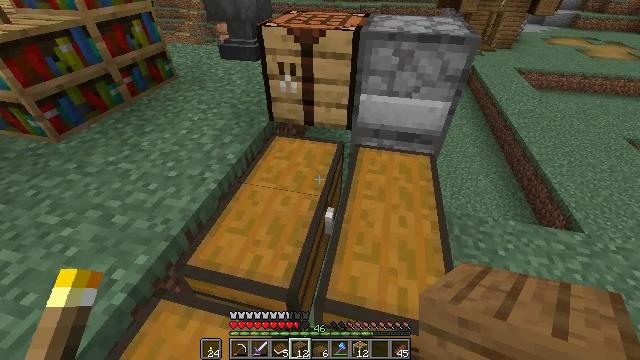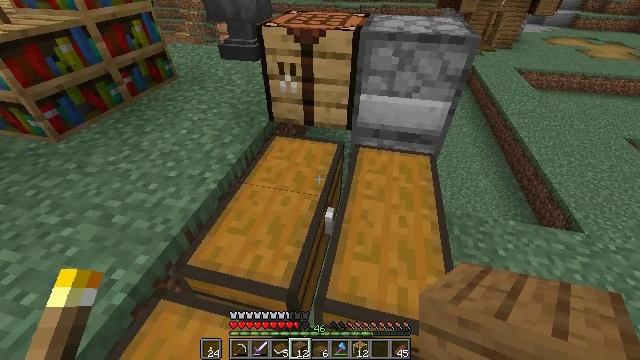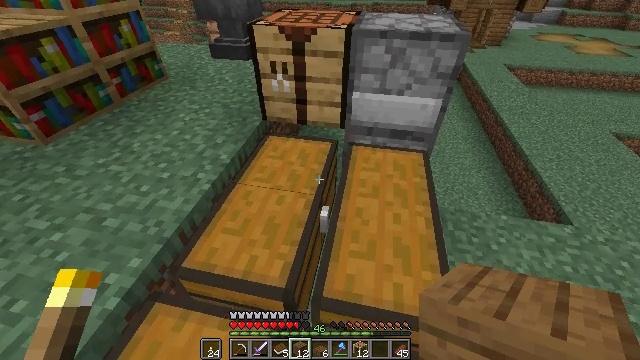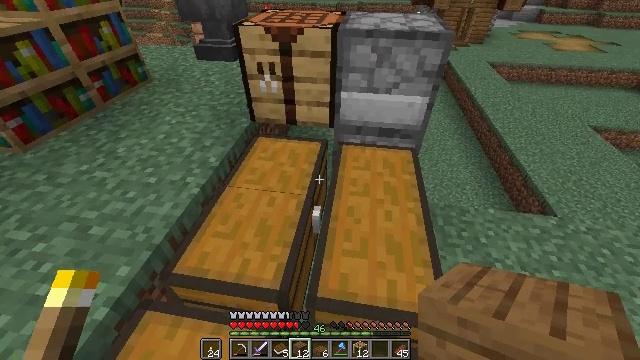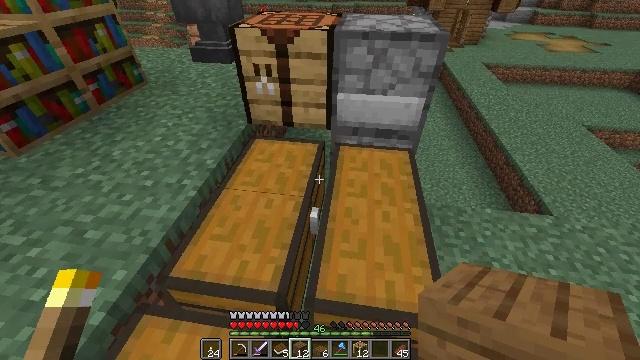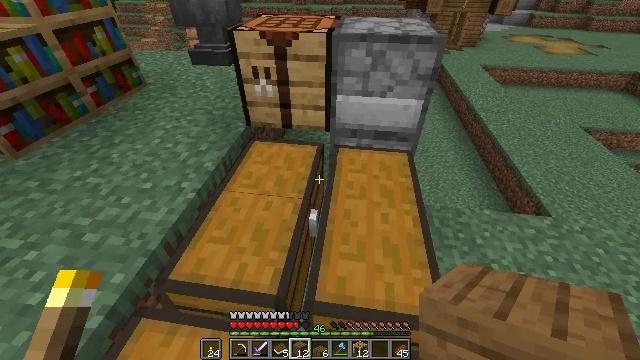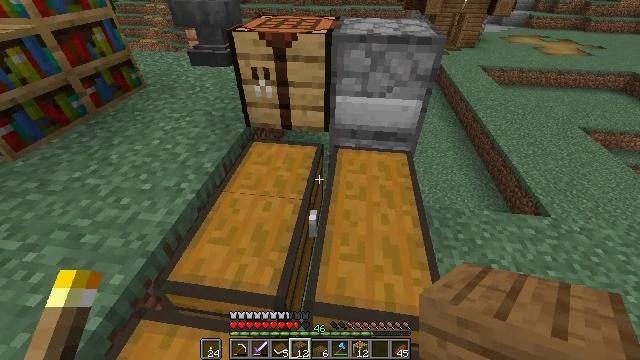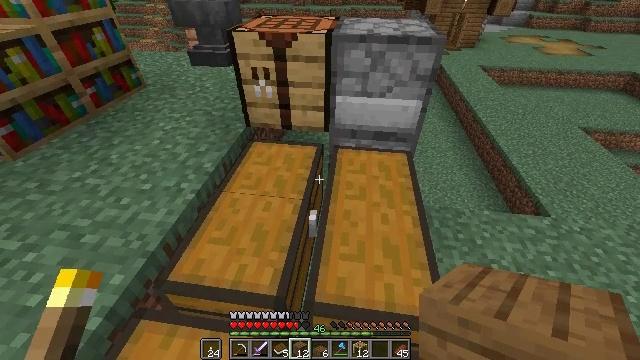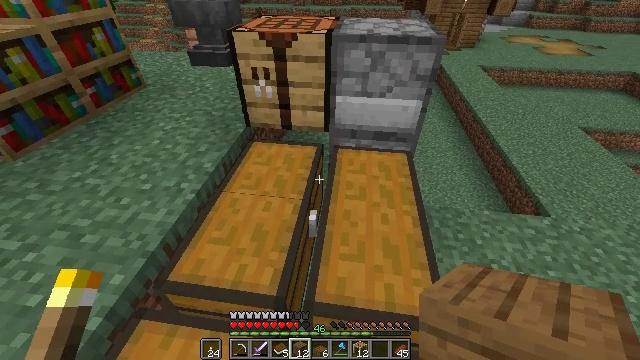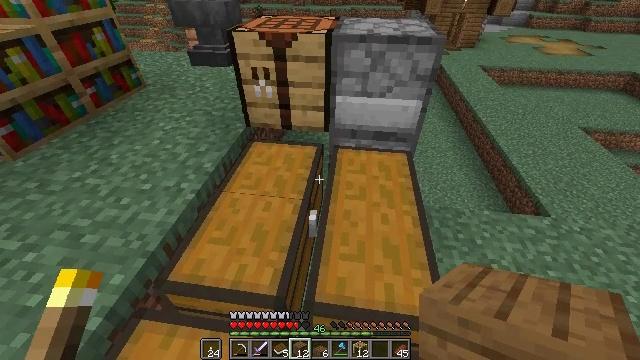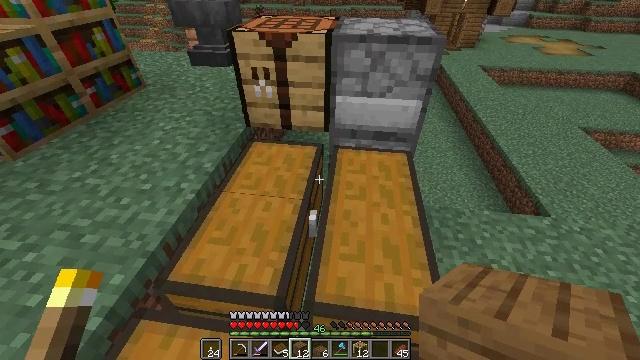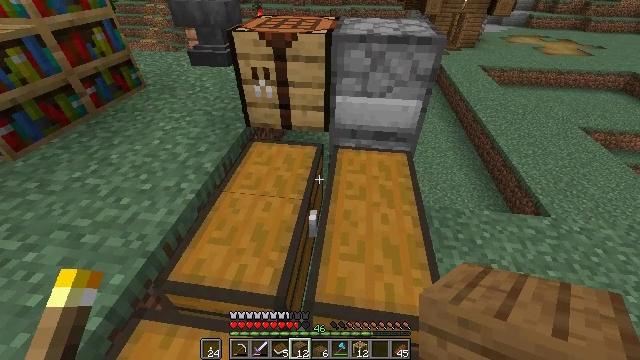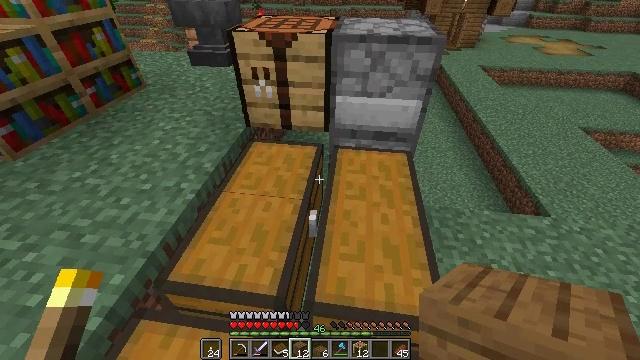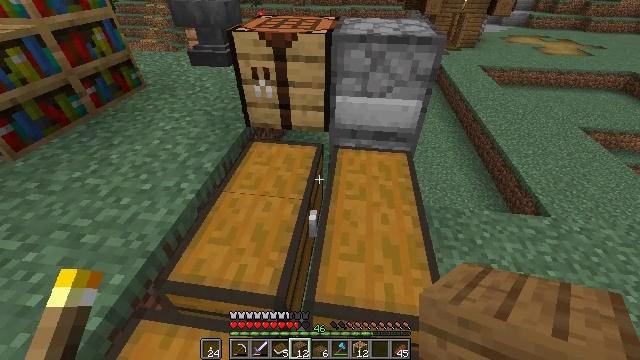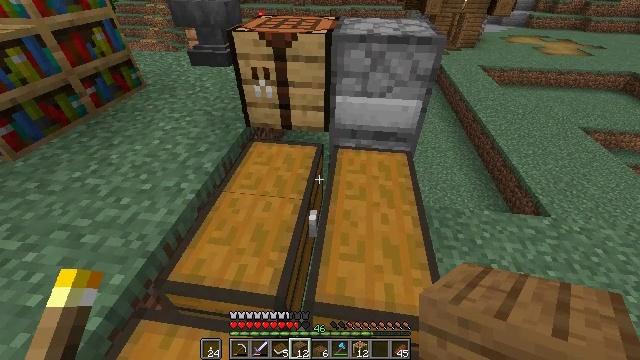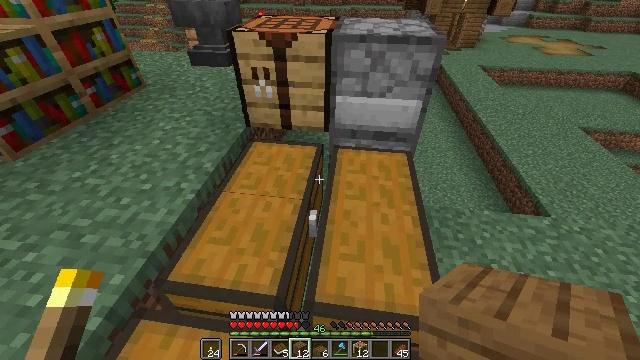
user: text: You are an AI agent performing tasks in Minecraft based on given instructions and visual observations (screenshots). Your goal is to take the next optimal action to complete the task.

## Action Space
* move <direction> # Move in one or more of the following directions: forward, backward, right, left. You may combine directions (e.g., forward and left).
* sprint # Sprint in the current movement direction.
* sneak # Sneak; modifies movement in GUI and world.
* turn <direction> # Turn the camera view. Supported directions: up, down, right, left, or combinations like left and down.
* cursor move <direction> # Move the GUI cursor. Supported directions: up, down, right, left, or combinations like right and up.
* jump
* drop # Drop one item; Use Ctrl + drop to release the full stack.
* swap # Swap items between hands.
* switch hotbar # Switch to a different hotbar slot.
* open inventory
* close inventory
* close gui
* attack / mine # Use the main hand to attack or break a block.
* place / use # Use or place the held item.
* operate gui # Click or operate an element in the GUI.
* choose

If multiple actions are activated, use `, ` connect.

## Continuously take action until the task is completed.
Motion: motion action
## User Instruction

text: Open the crafting table to craft a spruce fence gate.
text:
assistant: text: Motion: no_op
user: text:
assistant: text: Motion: turn right
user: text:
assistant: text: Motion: turn right
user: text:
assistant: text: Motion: no_op
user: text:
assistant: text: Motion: no_op
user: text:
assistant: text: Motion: no_op
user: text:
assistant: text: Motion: no_op
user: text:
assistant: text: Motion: no_op
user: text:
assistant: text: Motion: no_op
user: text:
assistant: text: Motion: no_op
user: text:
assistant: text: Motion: no_op
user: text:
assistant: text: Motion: no_op
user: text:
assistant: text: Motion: no_op
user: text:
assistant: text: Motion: no_op
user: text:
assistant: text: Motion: no_op
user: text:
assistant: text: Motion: no_op
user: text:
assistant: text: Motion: no_op
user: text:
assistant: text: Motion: no_op
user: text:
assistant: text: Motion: no_op
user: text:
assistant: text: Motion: no_op
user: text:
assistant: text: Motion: no_op
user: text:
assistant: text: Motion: no_op
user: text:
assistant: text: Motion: no_op
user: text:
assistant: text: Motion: no_op
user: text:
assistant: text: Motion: no_op
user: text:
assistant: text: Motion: no_op
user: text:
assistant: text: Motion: no_op
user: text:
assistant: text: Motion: no_op
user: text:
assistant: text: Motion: no_op
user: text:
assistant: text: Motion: no_op